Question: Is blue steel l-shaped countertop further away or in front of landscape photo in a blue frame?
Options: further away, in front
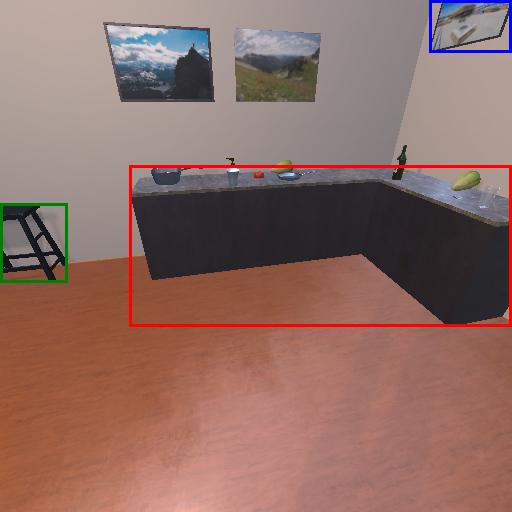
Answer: further away